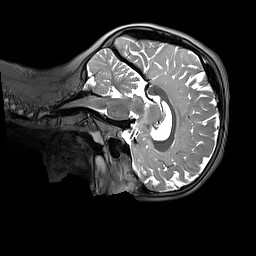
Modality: T2w
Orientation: sagittal
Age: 9
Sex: female
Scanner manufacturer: siemens
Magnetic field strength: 3 T
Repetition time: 3.2 s
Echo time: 0.408 s